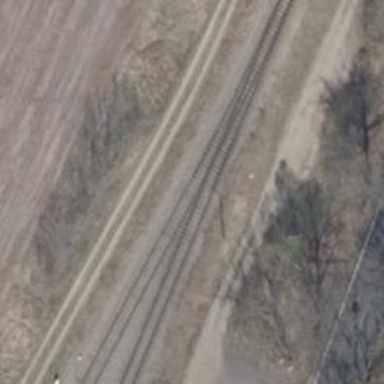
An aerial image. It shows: Railway siding for service.